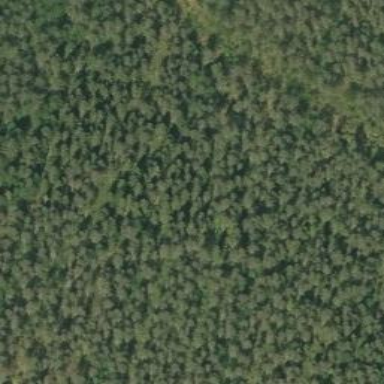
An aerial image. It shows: Woodland with needle-leaved trees.